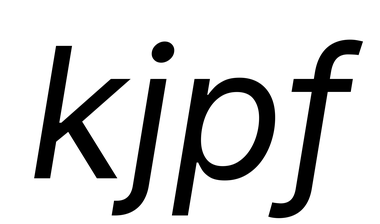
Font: Inter-Italic_Italic